Current action and preconditions to check: trajectory_clear

Your task: For each precondition in the list above, predict whether it will hold at this action.

Consider the current scene as observed from the mobile robot's camera, and analyze the predicted future states of all dynamic agents (e.g., people, animals, vehicles, or any moving entities) within the NEXT SECOND.

IMPORTANT: Only answer "very likely" if you are absolutely certain—based on strong, clear evidence—that a dynamic agent will violate the precondition in the predicted future state. Do NOT answer "very likely" for unlikely, ambiguous, or low-probability risks.

Ask yourself for each precondition: Is there a high probability, with clear and convincing evidence, that the predicted future states of any dynamic agent will interfere with the predicted future state of the currently executing action within the NEXT SECOND, causing that precondition to fail?

Assess the risk level based on these predictions. Use "likely" or "very likely" if motions create a clear risk of interference.

Use "neutral" or "improbable" if agents are nearby but their predicted paths are clearly diverging or non-conflicting.

Failure Risk Categories: "very improbable", "improbable", "neutral", "likely", "very likely"

Answer Format: Output ONLY the probability_of_failure value from these categories: "very improbable", "improbable", "neutral", "likely", "very likely"

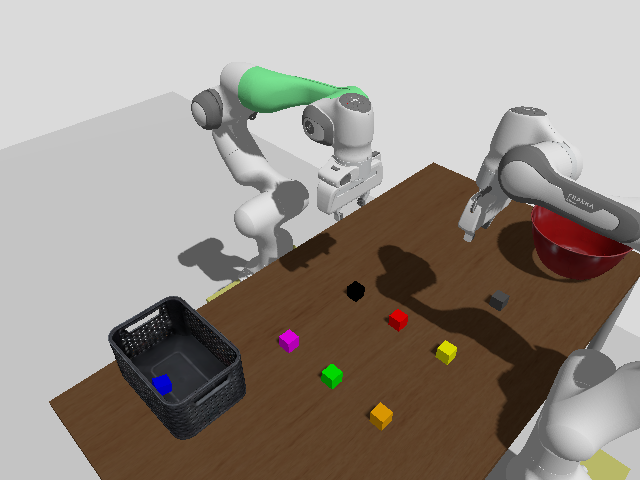

Answer: improbable